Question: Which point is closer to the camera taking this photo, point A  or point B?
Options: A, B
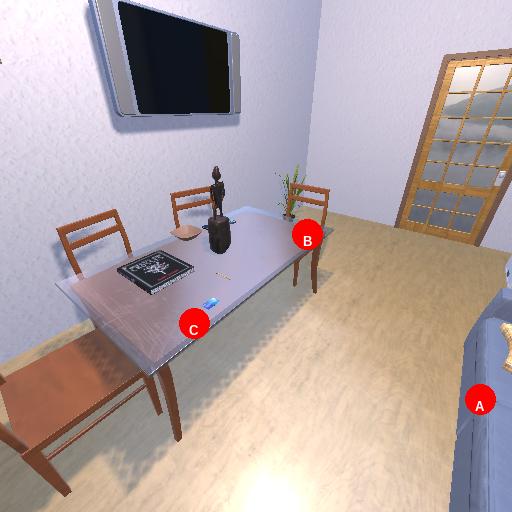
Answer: A